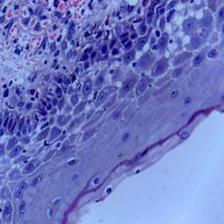
Diagnosis: Normal